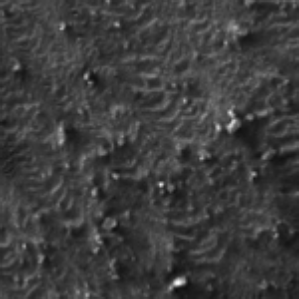
Label: frost